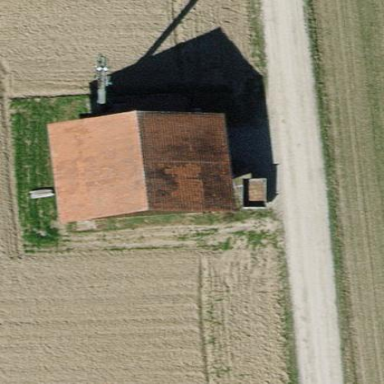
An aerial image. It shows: Shed.